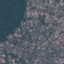
Land use / land cover class: Residential